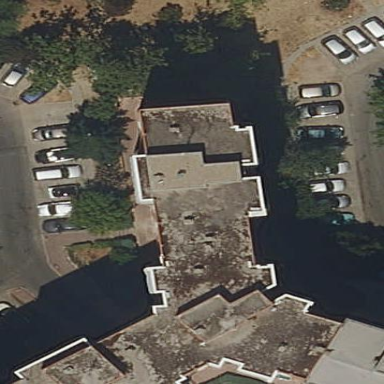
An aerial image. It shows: Residential building.